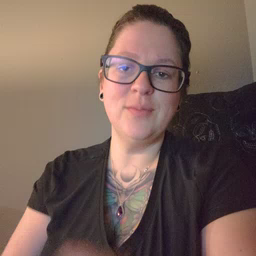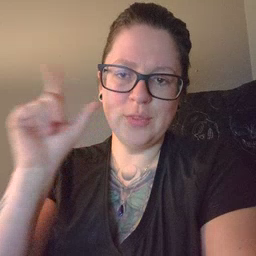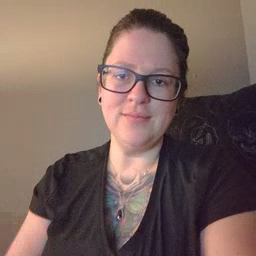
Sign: wake